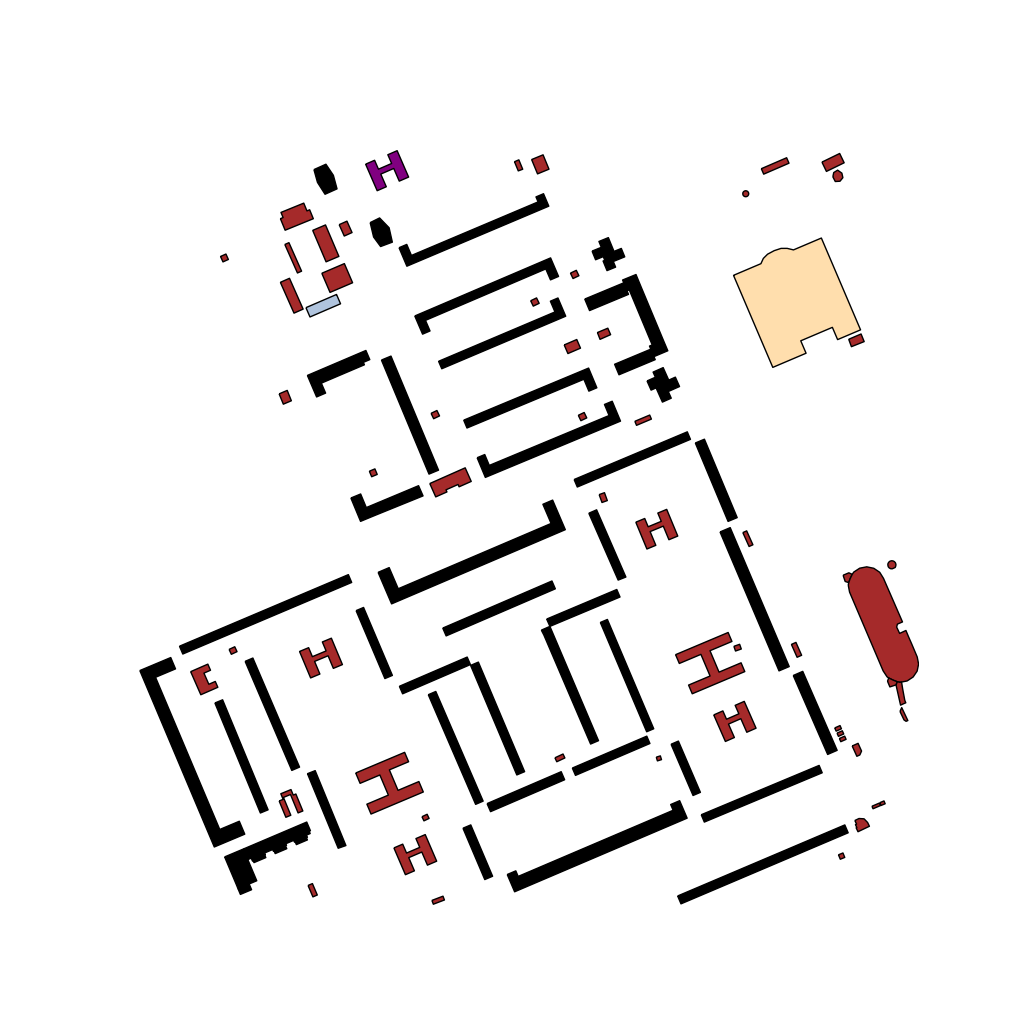
Tags: overhead vector_map, business, recreation, residential, modern, soviet, high_rise, individual_rise, low_rise, density_3, Building, Facility, Kinder, Post, Supermkt, 1.0 km²